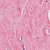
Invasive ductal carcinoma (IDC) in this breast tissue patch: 0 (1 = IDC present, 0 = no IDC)